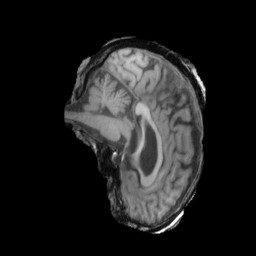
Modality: T1w
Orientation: sagittal
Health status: ill
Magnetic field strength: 3 T